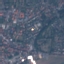
Label: Residential